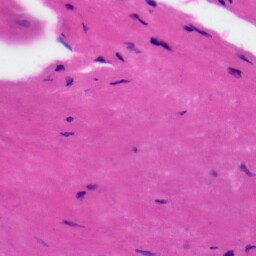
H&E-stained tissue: Tonsil